Question: I have a float array
'''
float* data; // stores pixel gray color
cv::Mat img(h,w,CV_32F,data);
cv::namedWindow("Display window");
cv::imshow( "Display window", img );
'''
Then what I get is :

I searched for many resources but couldnt find out. I doubt it's the problem of the type but I compared with the definition and I think it's ok.
Can anyone tell me the reason?
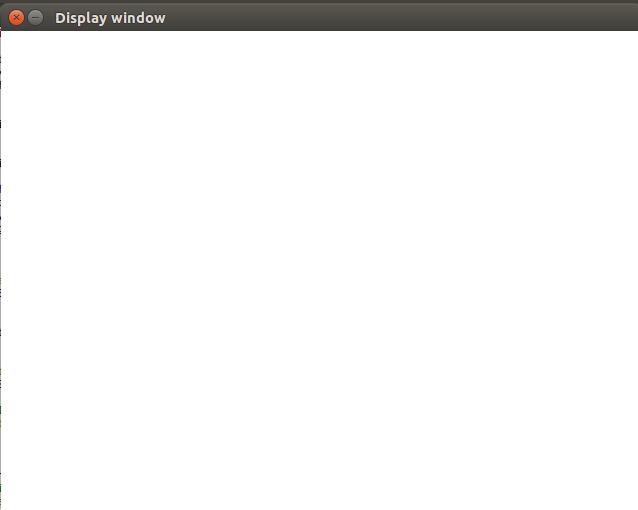
Answer: If your image is a single channel one, then you convert it to 'CV_8U' by:
'''
float* data; // stores pixel gray color
cv::Mat img(h,w,CV_32F,data), 8u_image;
img.convertTo(8u_image,CV_8U);
cv::namedWindow("Display window");
cv::imshow( "Display window", 8u_image );
'''